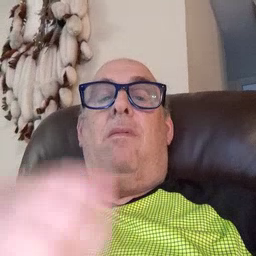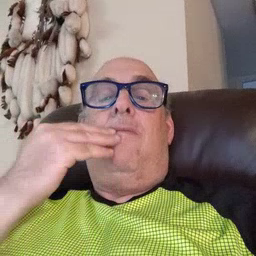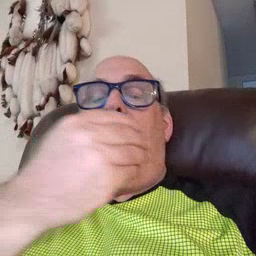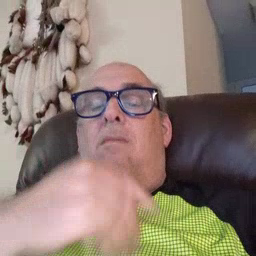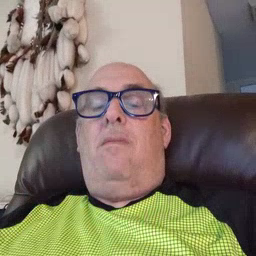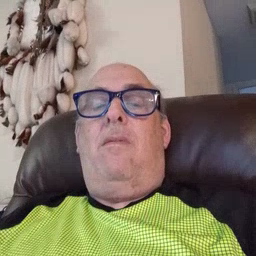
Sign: flower